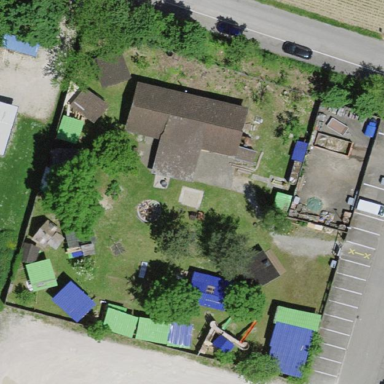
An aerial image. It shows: Playground area for leisure land.